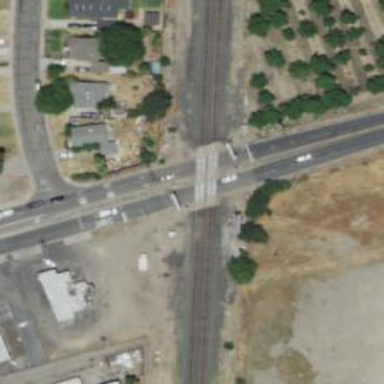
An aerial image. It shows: Railway level crossing.